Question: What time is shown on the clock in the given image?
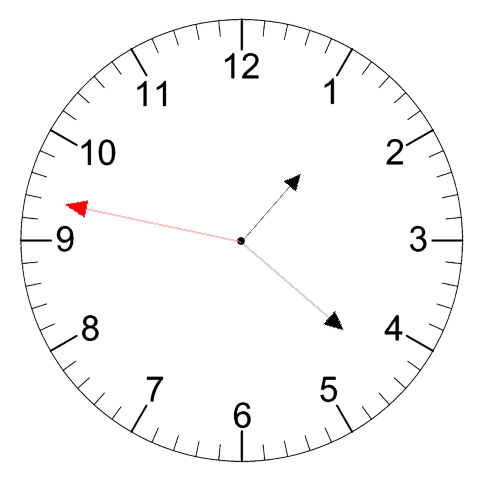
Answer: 01:21:47